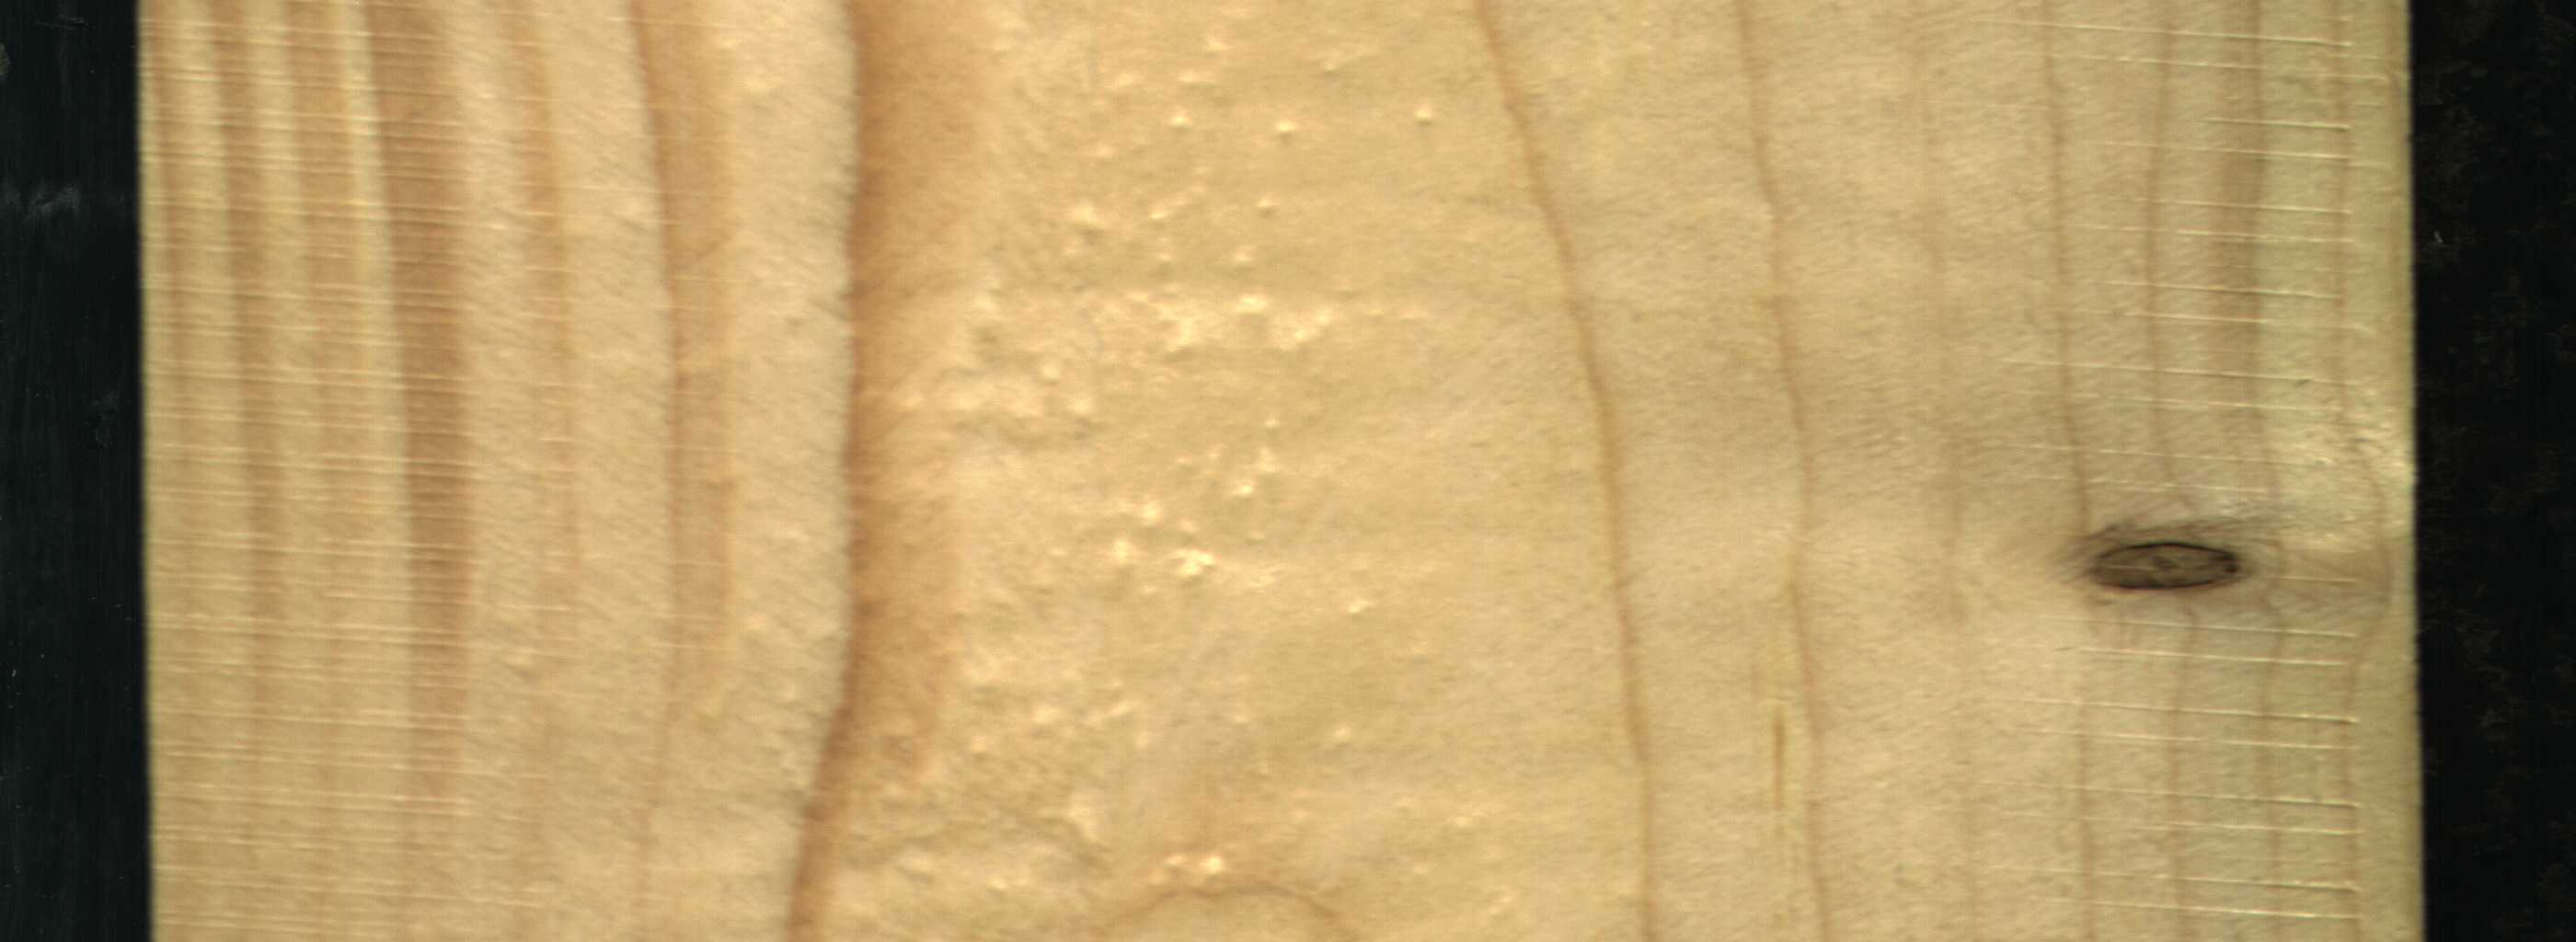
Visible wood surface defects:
Dead_Knot